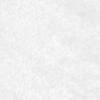
Label: no_change